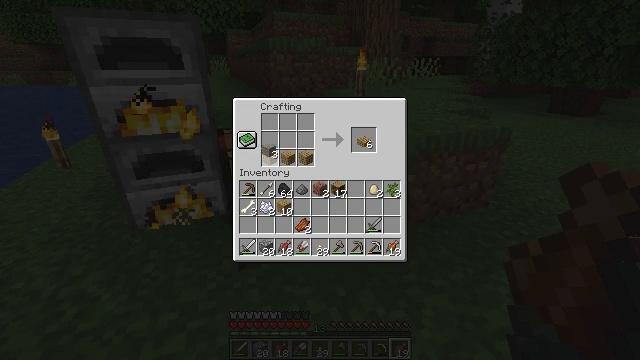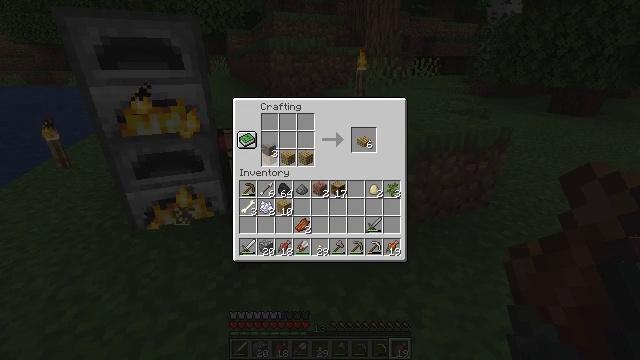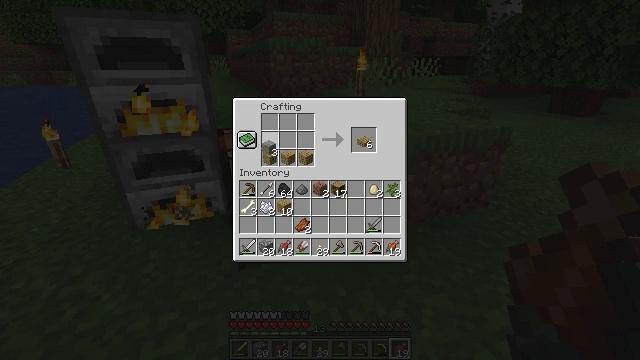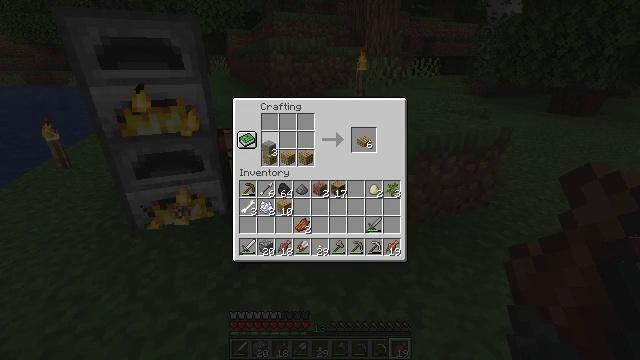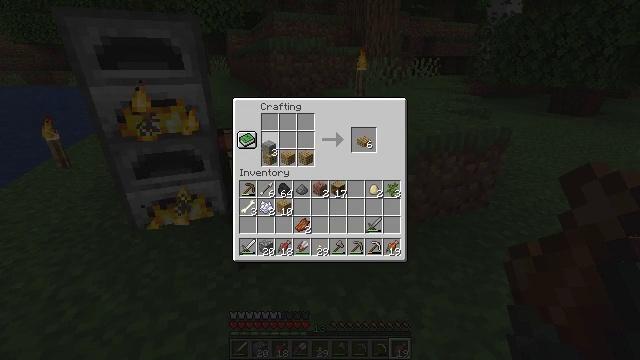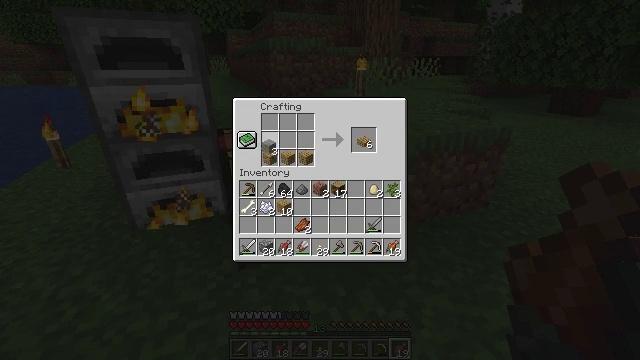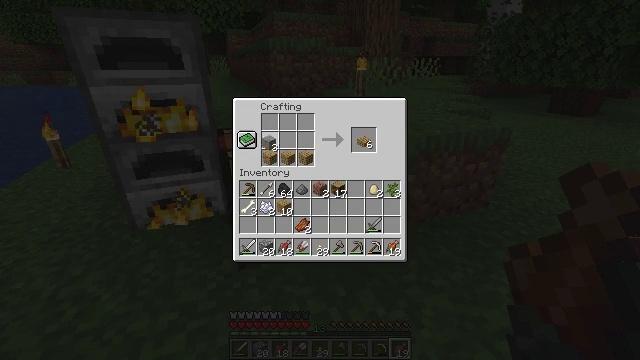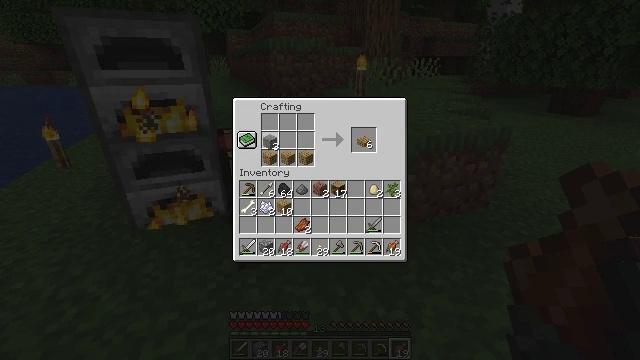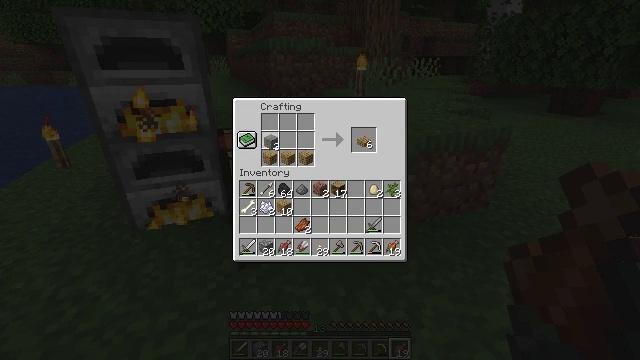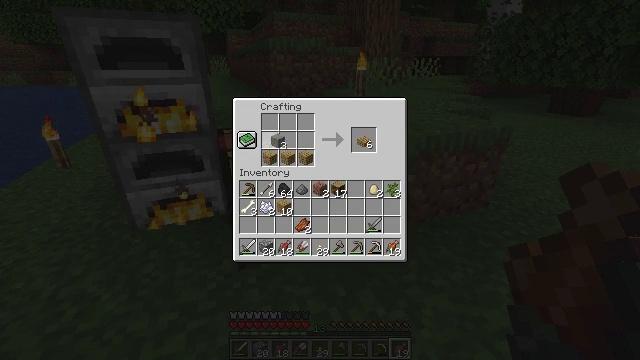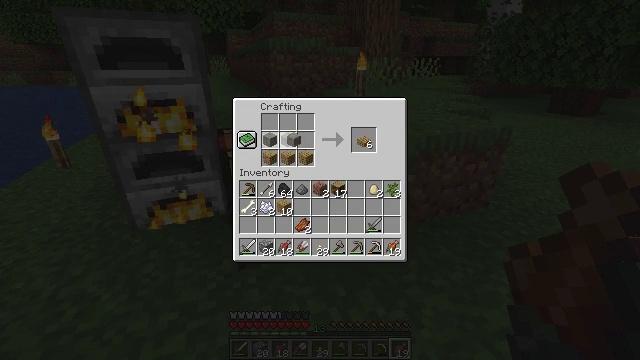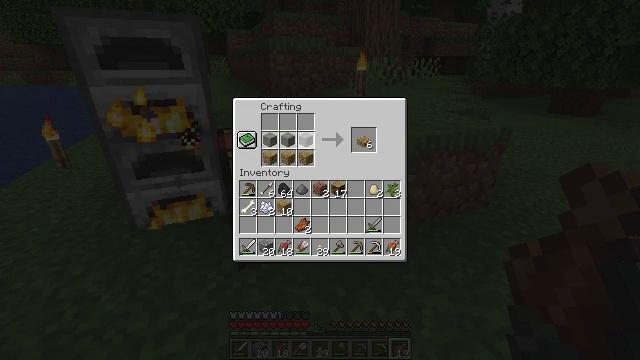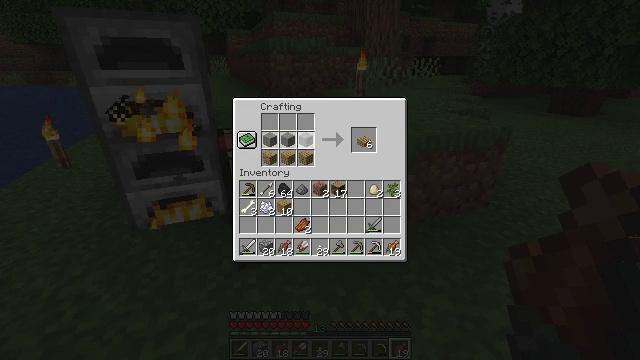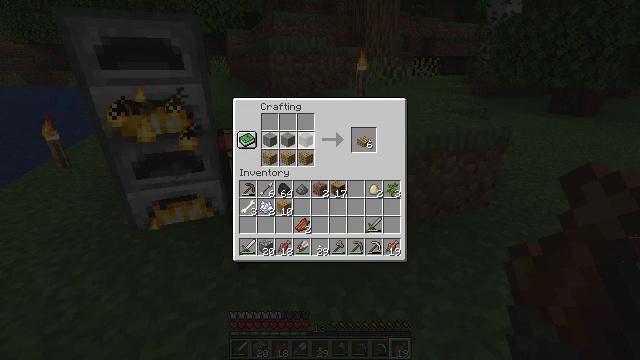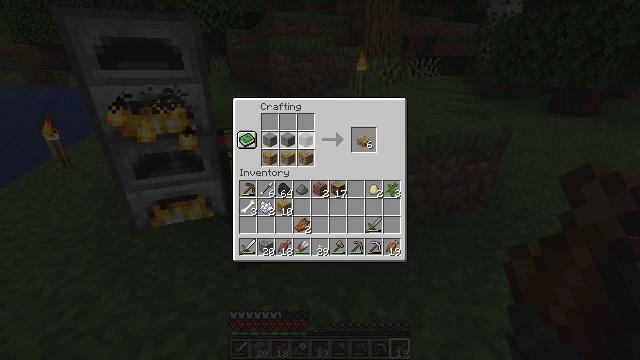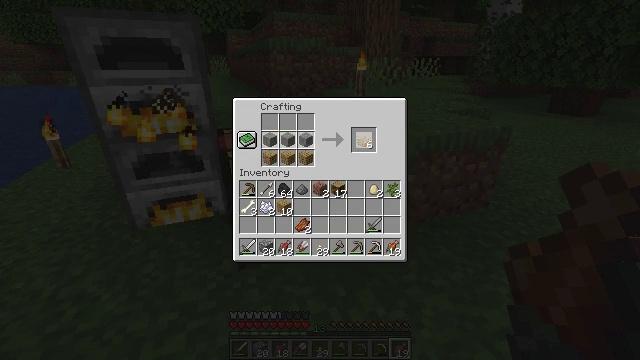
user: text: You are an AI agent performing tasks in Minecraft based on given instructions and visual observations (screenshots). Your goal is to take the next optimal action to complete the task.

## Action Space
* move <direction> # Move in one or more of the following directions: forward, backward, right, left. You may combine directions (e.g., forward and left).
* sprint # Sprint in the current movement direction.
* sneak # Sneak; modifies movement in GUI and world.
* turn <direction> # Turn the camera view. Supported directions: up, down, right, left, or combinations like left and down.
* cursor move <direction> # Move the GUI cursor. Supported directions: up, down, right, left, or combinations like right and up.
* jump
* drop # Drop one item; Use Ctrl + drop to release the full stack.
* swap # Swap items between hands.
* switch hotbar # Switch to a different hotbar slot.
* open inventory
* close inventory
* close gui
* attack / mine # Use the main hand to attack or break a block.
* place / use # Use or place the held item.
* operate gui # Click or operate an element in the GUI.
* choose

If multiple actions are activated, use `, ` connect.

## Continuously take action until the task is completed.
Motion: motion action
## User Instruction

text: Interact with the crafting table to craft a light gray bed.
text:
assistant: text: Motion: no_op
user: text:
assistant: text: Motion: no_op
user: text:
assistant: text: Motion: no_op
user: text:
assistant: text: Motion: no_op
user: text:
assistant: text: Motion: no_op
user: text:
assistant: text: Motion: no_op
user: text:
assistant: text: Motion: no_op
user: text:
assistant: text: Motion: choose
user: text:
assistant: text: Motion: cursor move right, choose
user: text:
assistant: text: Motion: cursor move right, choose
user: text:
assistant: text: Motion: cursor move right, choose
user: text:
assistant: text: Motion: choose
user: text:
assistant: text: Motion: choose
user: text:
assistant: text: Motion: choose
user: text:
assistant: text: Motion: cursor move right and down, choose
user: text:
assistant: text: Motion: cursor move left
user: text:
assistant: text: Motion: cursor move left
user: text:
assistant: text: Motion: cursor move left
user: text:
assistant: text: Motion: cursor move left
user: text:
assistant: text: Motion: cursor move down
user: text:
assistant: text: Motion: cursor move right and down
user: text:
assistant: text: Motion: cursor move right
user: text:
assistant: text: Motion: cursor move right and up
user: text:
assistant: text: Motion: cursor move right and up
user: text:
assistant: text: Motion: no_op
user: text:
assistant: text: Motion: no_op
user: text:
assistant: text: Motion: no_op
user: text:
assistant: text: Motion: no_op
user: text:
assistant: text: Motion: no_op
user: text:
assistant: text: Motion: no_op